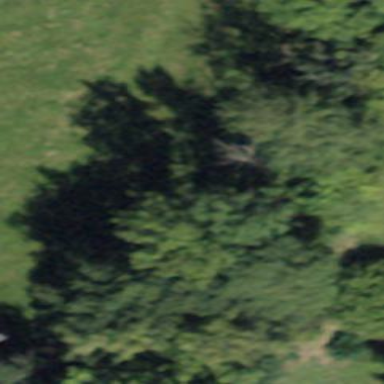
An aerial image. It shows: Forest area.